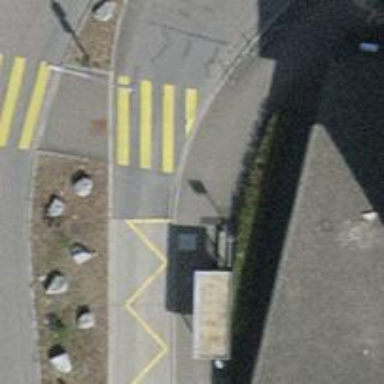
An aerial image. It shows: Platform with shelter for public transport.